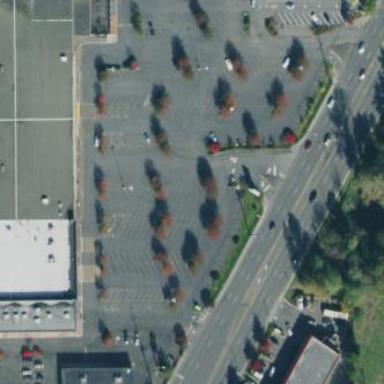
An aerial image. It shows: Retail area.